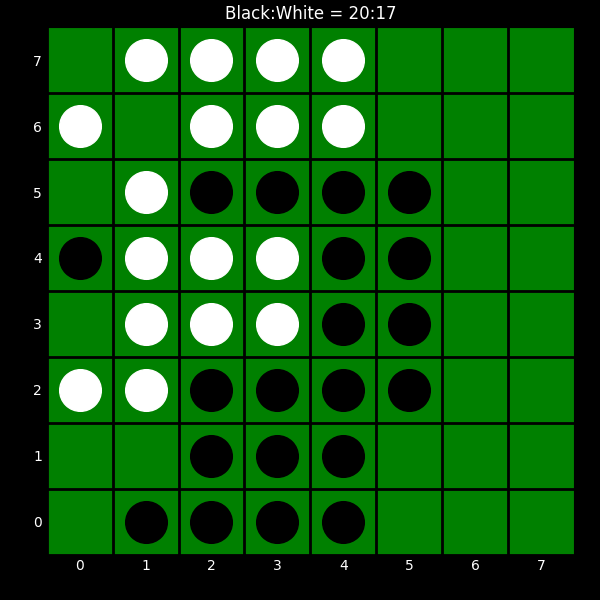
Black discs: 20
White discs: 17